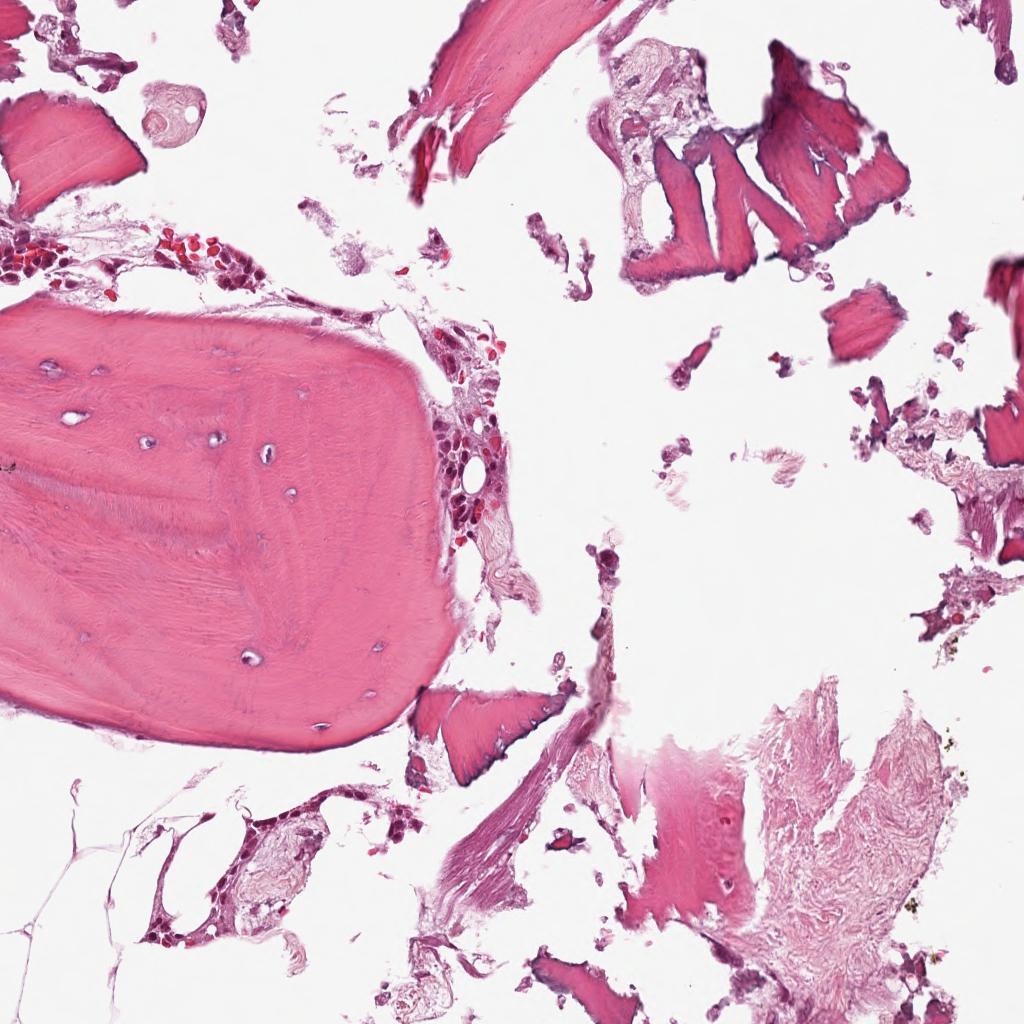
Label: Non-Tumor